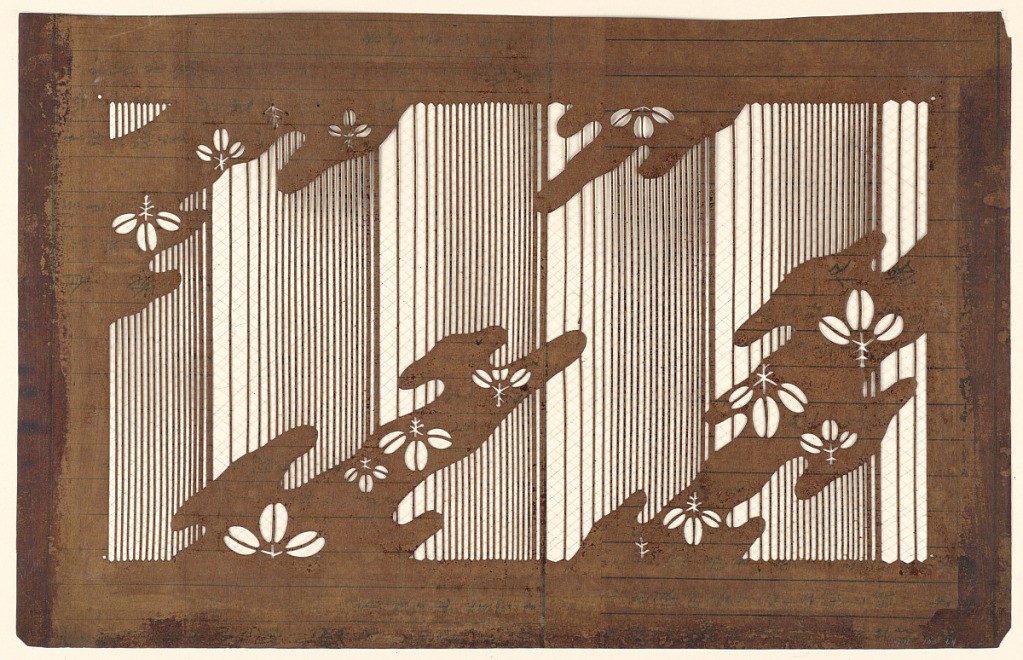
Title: Bush Clover and Stripes
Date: mid 18th - early 19th century
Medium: Mulberry paper (kozo washi) treated with fermented persimmon tannin (kakishibu), and silk threads (itoire)
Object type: Katagami
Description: Stylized bush clover carved from an abstract organic shape is placed on top of receding stripes. Silk threads are added to support the stencil structure.